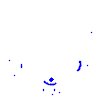
Particle: proton